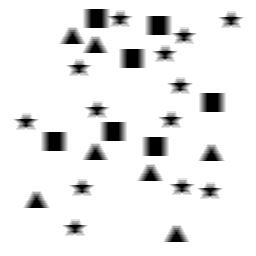
Squares: 7
Triangles: 7
Stars: 13
Total shapes: 27